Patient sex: M
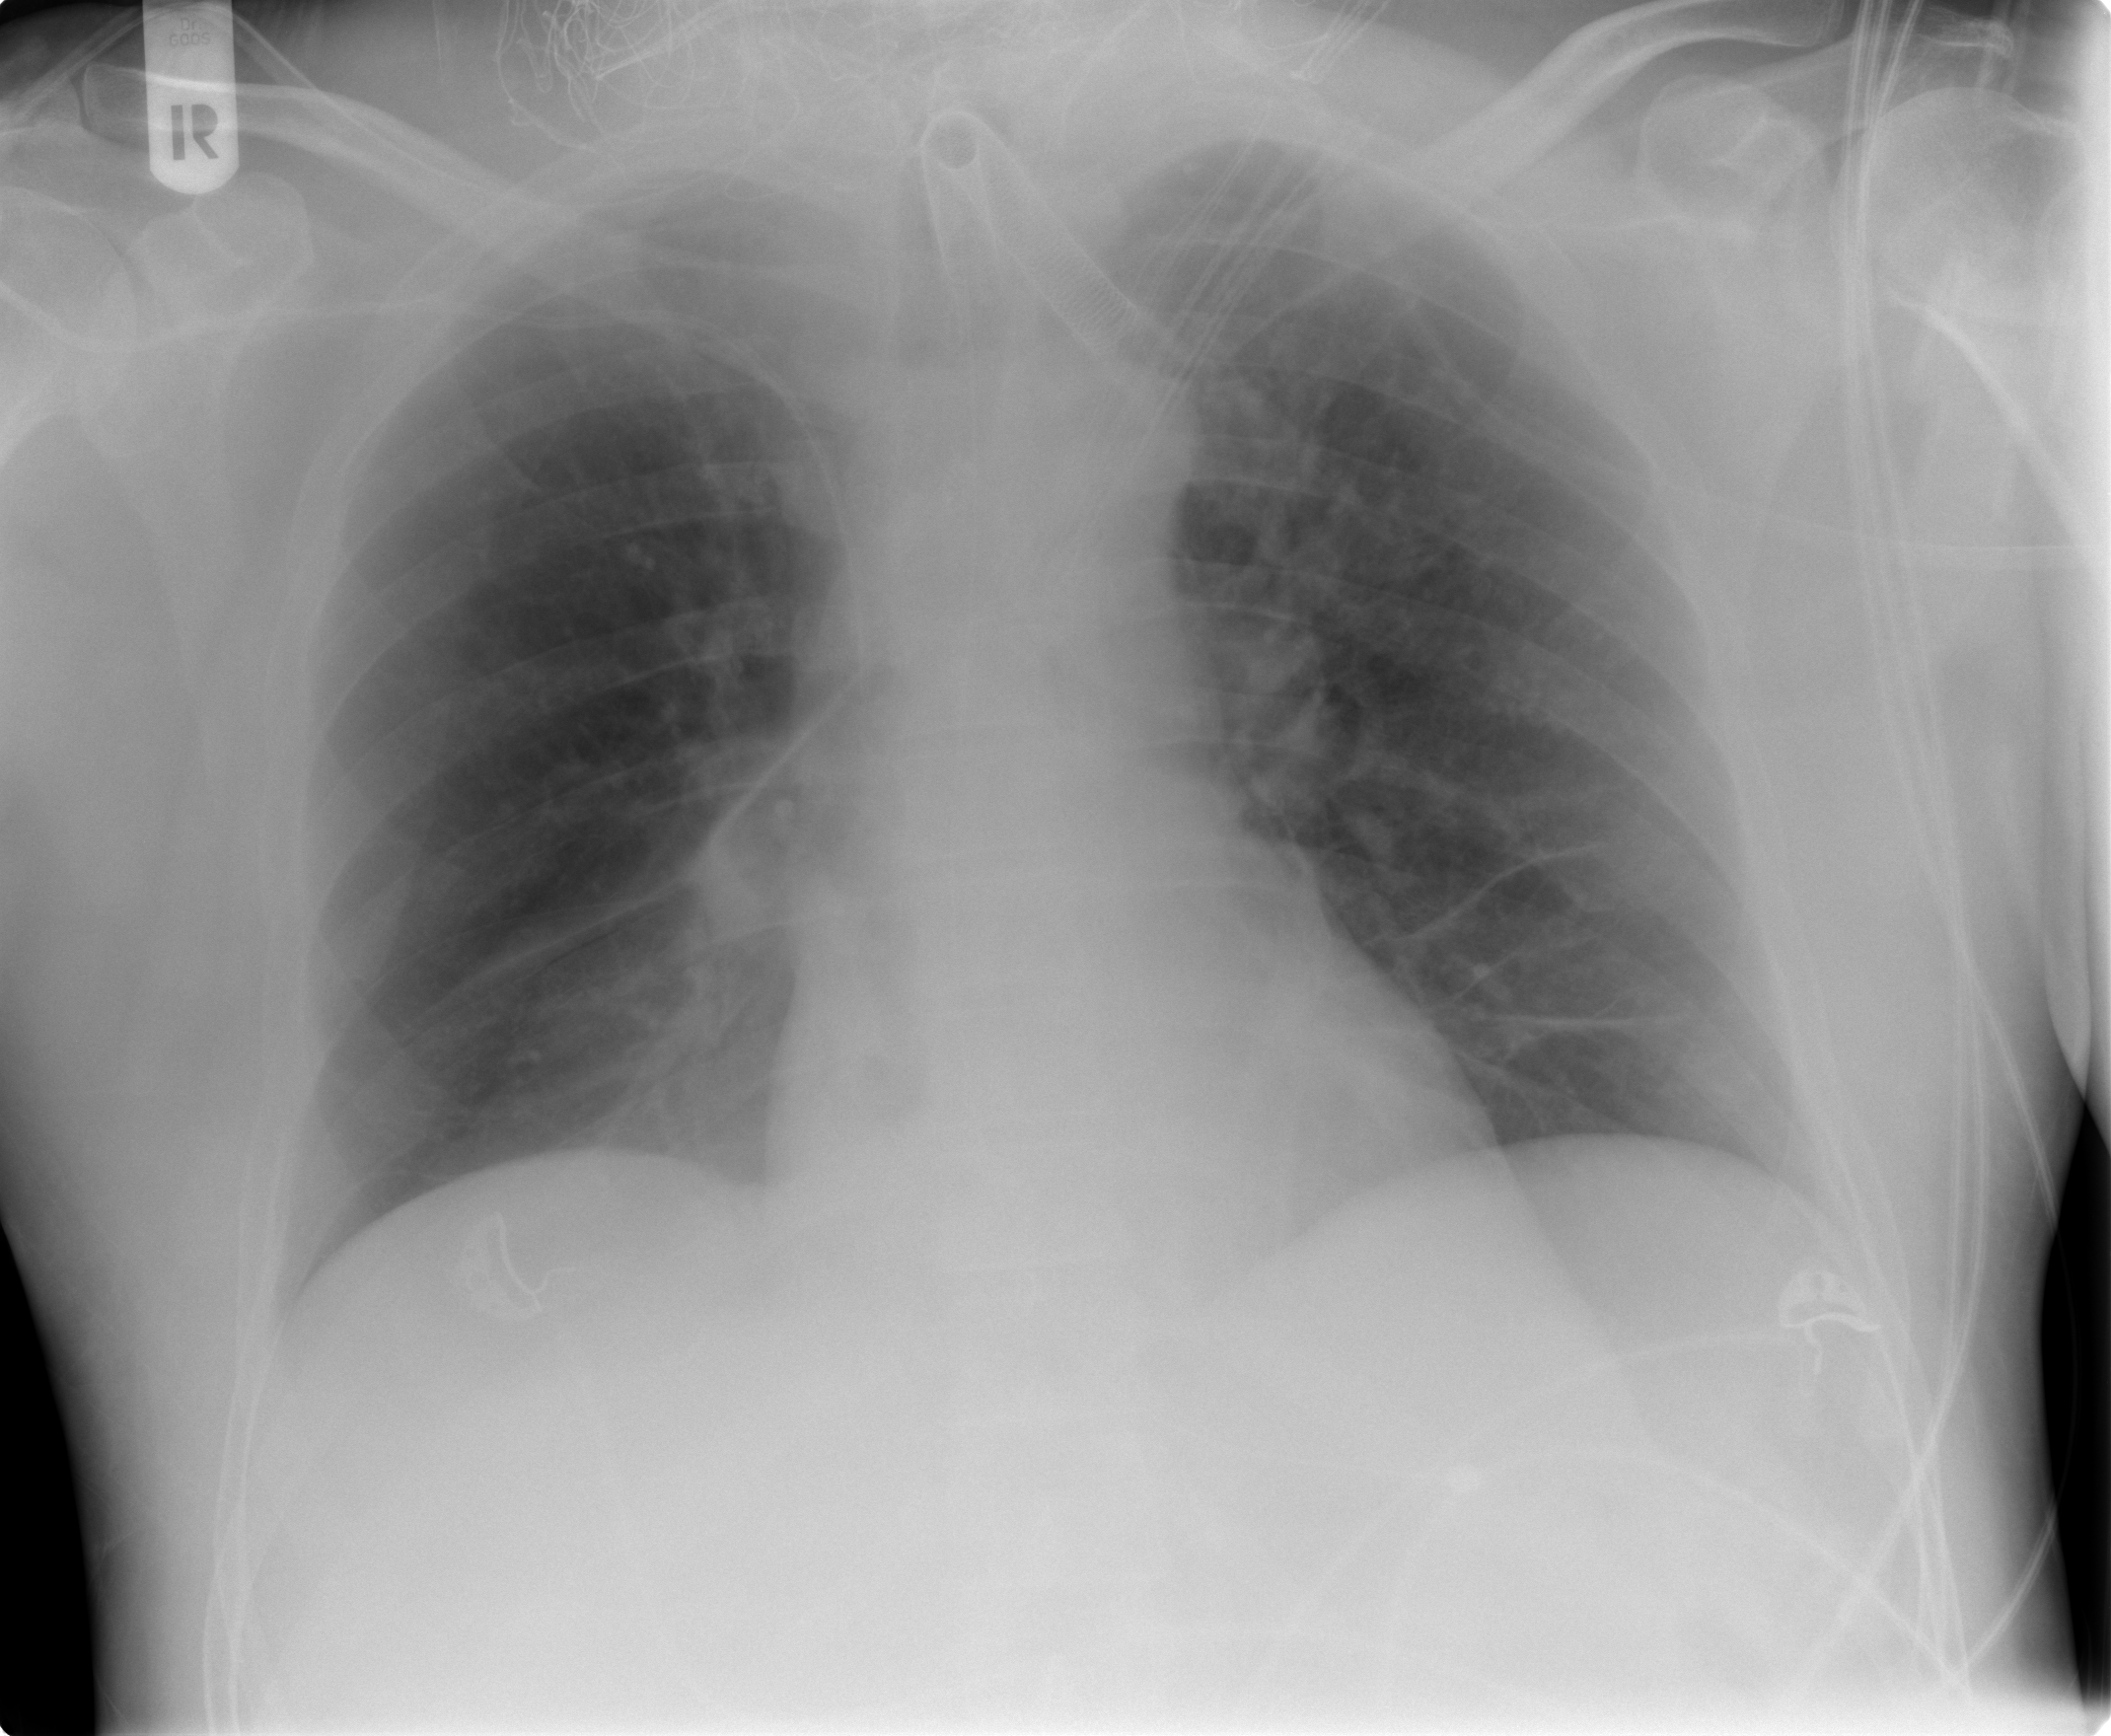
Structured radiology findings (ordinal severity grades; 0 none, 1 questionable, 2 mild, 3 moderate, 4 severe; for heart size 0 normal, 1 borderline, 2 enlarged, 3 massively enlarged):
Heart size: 0
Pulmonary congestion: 1
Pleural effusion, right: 0
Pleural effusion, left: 0
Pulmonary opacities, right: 0
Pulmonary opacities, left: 0
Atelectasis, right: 2
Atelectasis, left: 2